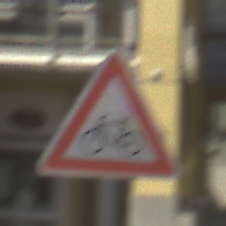
Verkehrszeichen: RadverkehrRechts
Umgebung: Outdoor, Urban
Tageszeit: MorningAfternoon
Wetter: PartlyCloudy
Licht: Natural
Jahreszeit: NotSpecified
Kontrast: HighContrast